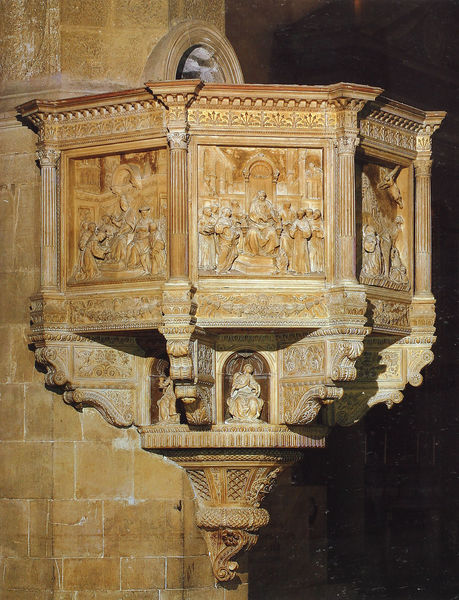
Titel: Predigtkanzel
Künstler: Benedetto da Maiano
Standort: Florenz, S. Croce (EU - I - Toskana)
Schlagwörter: sitzen, säulen, stein, kirche, skulptur, relief, figuren, rundbogen, papst, verzierung, bildhauerei, kreuz, schweben, voluten, sandstein, kanzel, krönung, segen, konsole, heiligenfiguren, auferstandener, releif, segenen, heilignefiguren